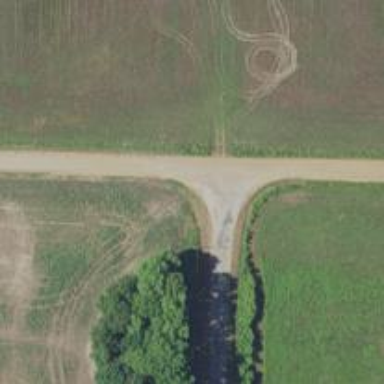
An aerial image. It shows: Unclassified road.